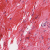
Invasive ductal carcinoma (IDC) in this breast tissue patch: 0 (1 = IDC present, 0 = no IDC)